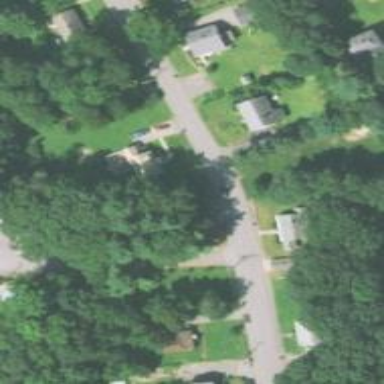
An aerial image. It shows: Residential road.